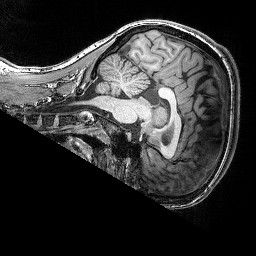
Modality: T1w
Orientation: sagittal
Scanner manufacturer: siemens
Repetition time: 2.25 s
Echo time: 0.00418 s